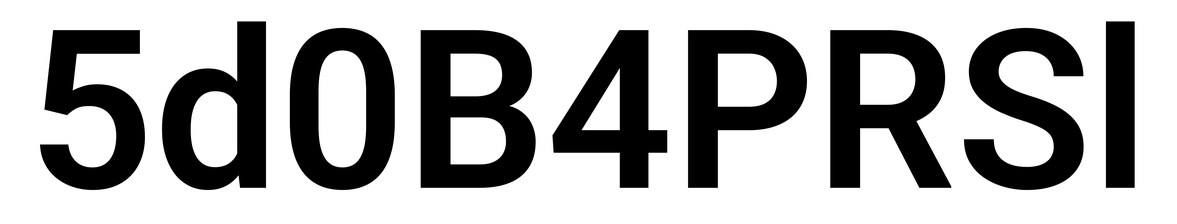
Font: Roboto_SemiBold